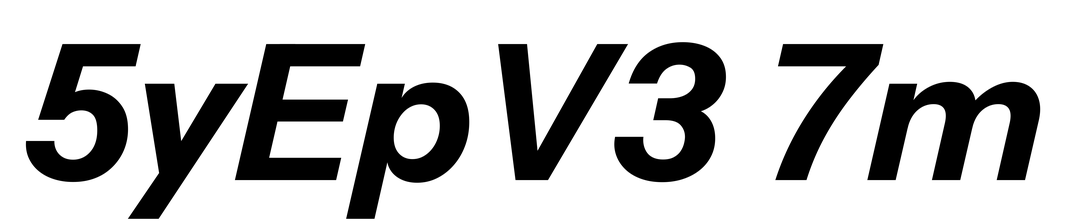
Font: InstrumentSans-Italic_Bold_Italic